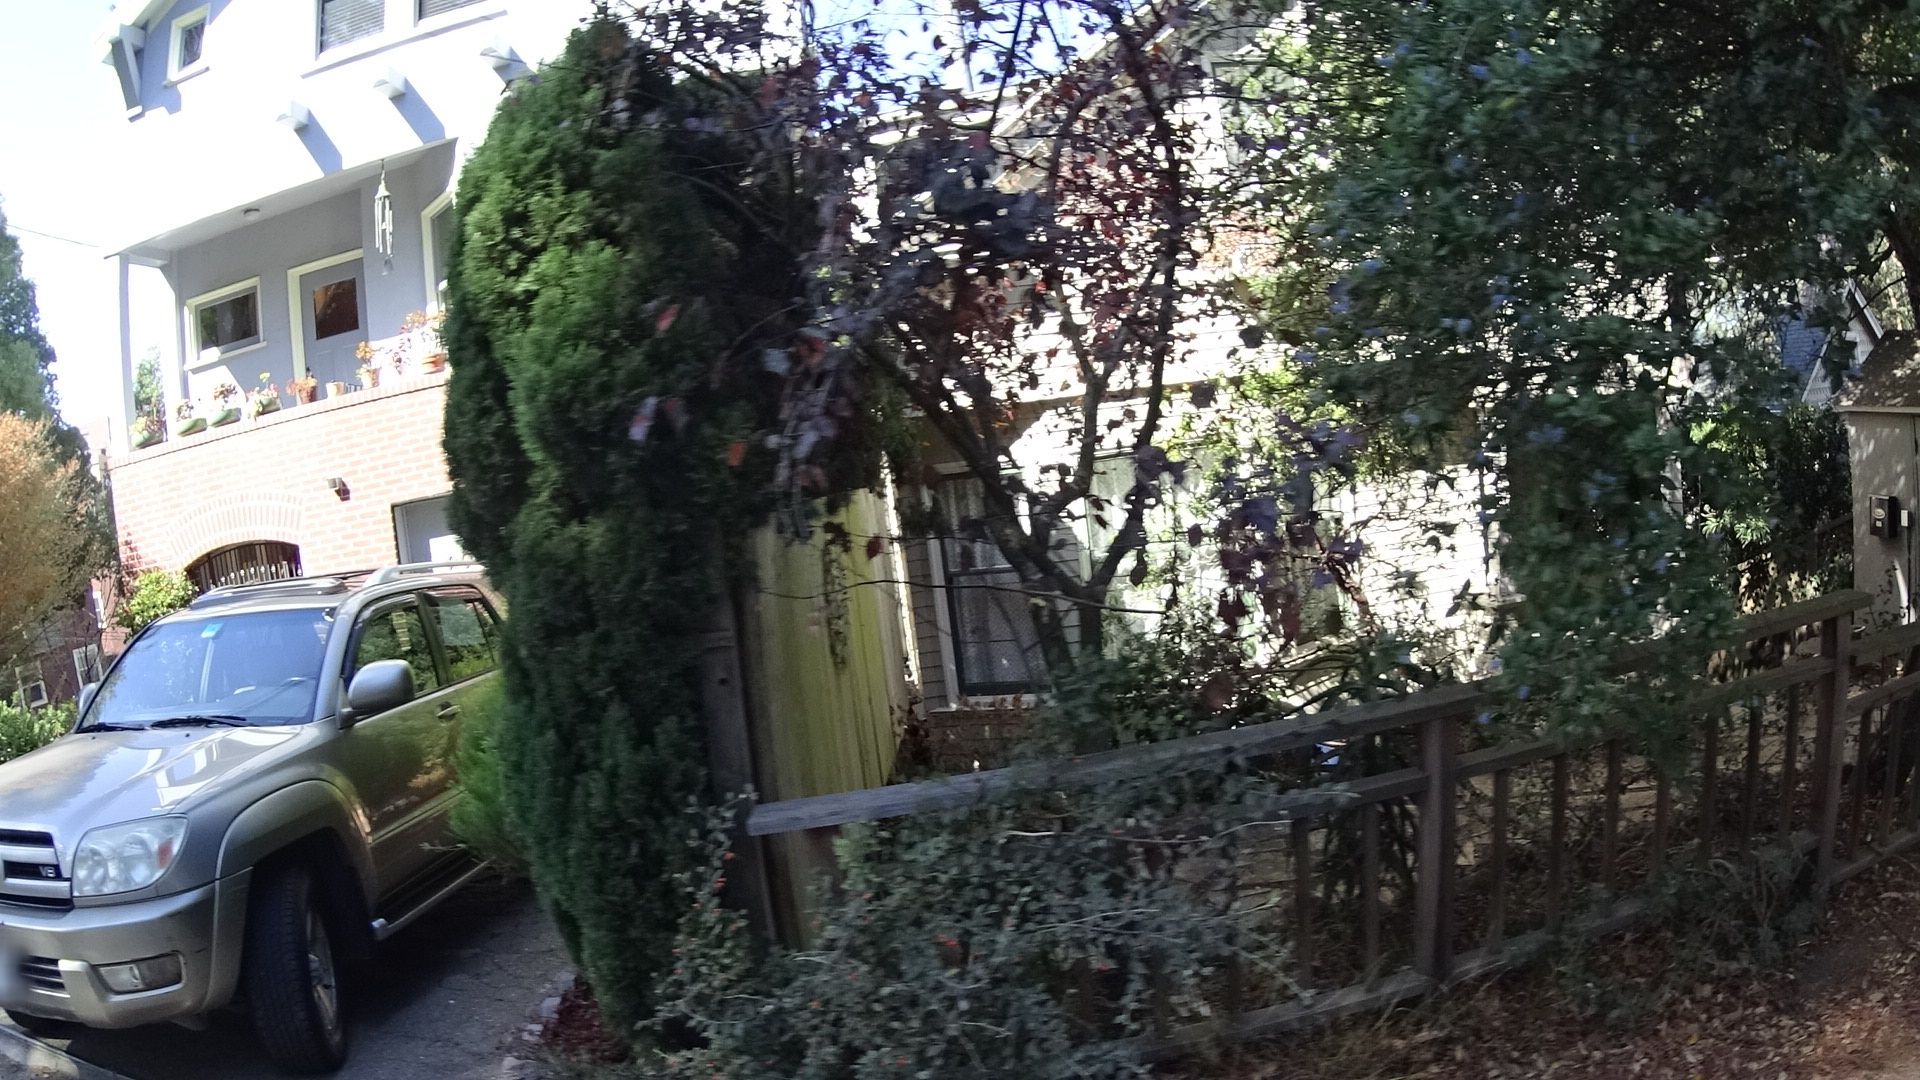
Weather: clear
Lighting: day
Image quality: good
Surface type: walking surface
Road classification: residential, service, footway
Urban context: urban centre
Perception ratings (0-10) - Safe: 2.58, Lively: 4.35, Beautiful: 5.77, Boring: 4.42, Depressing: 6.04, Wealthy: 7.27